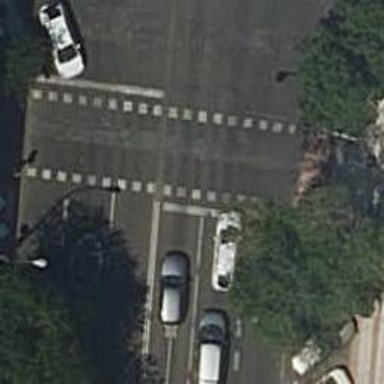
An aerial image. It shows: Road with traffic signals at the crossing.